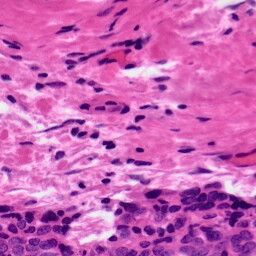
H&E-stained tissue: Ovarian